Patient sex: M
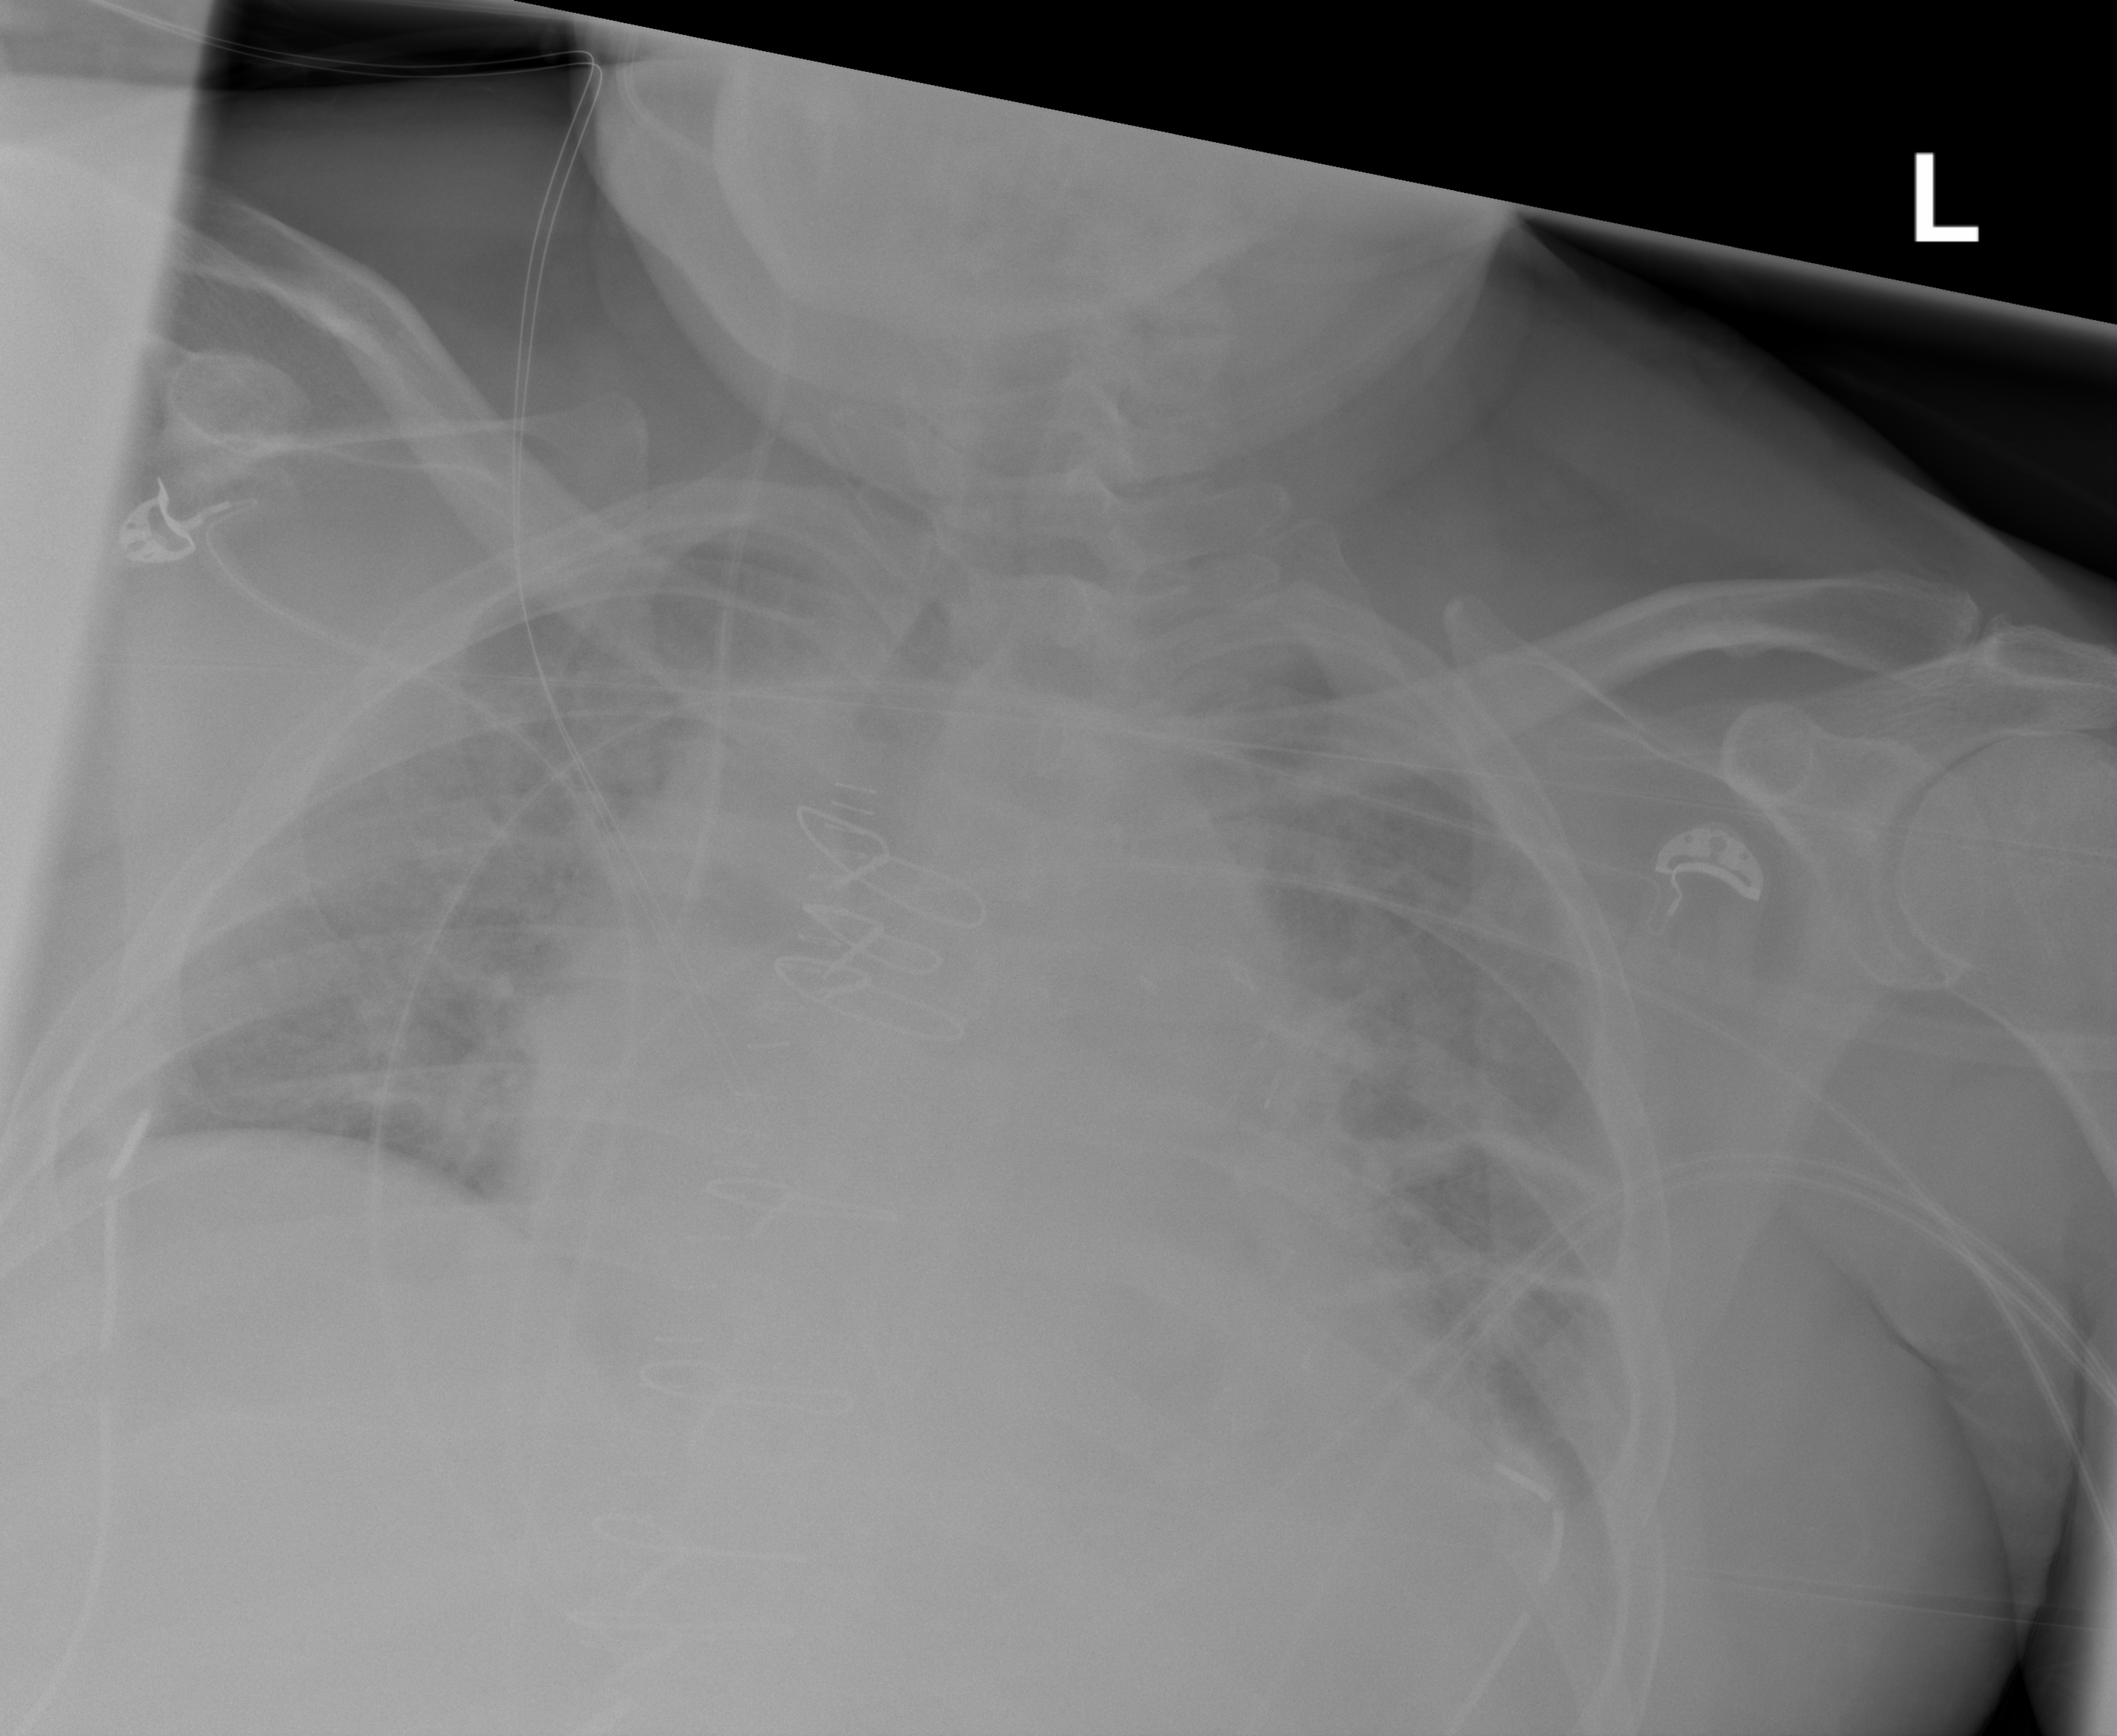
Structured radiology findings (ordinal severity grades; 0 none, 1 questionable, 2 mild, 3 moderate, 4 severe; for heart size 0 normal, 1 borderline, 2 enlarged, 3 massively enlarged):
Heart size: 3
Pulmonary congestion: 0
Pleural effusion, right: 0
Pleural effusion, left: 2
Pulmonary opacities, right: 0
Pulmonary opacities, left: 0
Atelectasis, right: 0
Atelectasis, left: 2